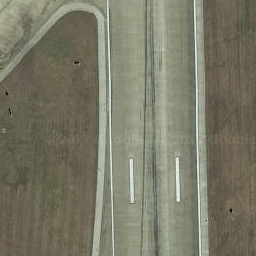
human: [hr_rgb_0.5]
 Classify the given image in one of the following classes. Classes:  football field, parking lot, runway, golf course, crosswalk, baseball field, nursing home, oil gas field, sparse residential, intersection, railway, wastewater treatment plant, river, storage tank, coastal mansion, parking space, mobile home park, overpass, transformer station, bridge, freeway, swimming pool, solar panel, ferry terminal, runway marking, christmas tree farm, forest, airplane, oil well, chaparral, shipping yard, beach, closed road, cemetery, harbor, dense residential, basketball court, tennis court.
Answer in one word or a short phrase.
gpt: runway